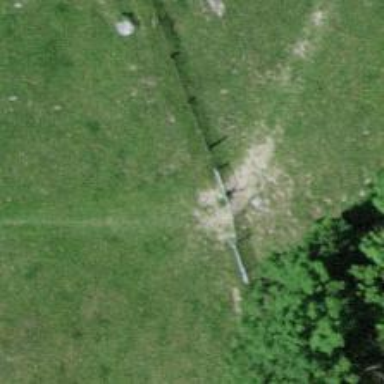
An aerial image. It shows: Fence.